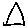
Label: triangle